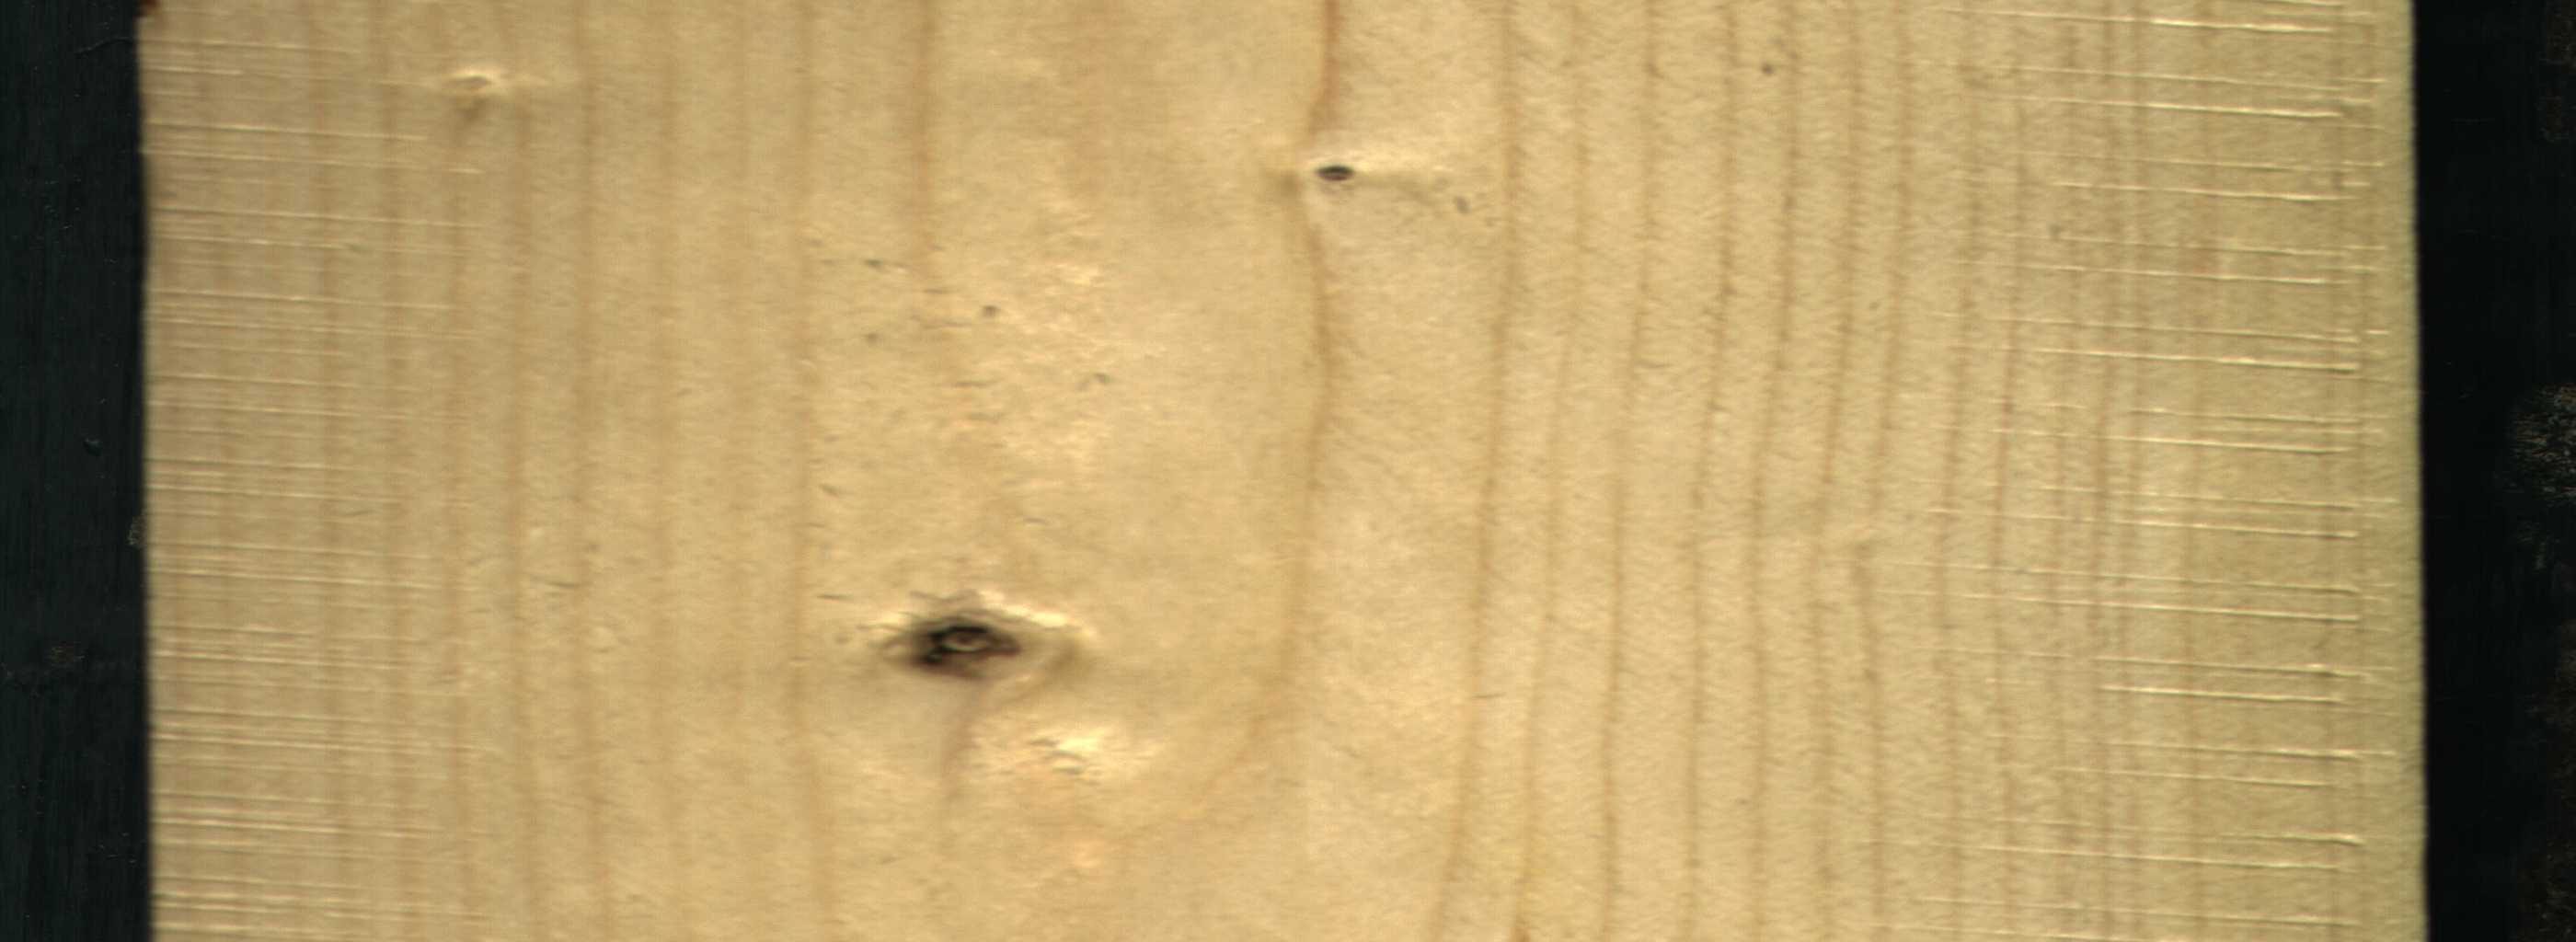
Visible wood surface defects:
Dead_Knot
Dead_Knot